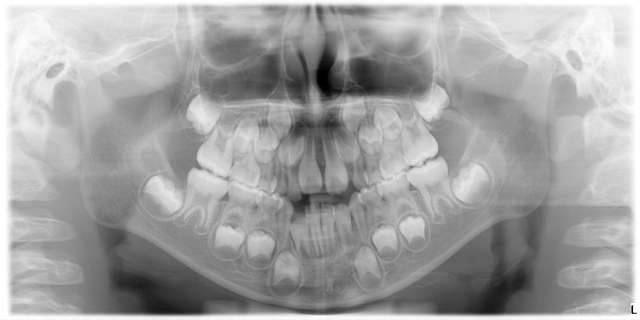
child